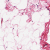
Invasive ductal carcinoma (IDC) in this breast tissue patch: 0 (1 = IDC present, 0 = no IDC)